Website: macys
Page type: store-pickup
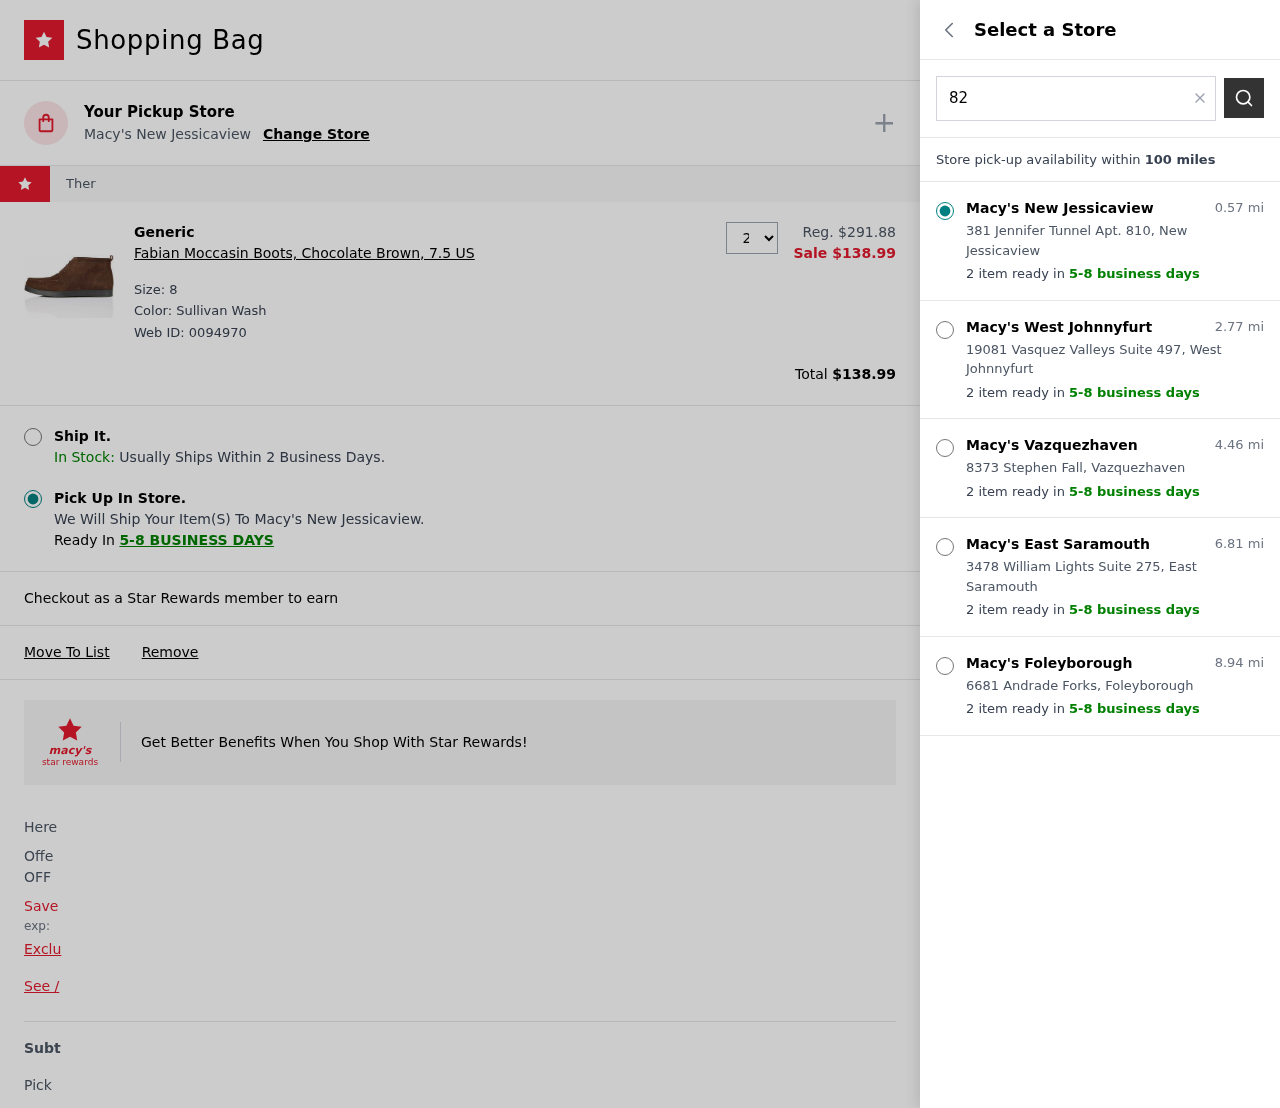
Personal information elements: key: PII_LOCATION1_CITY
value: New Jessicaview
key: PII_LOCATION1_STREET
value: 381 Jennifer Tunnel Apt. 810
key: PII_LOCATION2_CITY
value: West Johnnyfurt
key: PII_LOCATION2_STREET
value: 19081 Vasquez Valleys Suite 497
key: PII_LOCATION3_CITY
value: Vazquezhaven
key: PII_LOCATION3_STREET
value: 8373 Stephen Fall
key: PII_LOCATION4_CITY
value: East Saramouth
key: PII_LOCATION4_STREET
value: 3478 William Lights Suite 275
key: PII_LOCATION5_CITY
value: Foleyborough
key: PII_LOCATION5_STREET
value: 6681 Andrade Forks
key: PII_POSTCODE
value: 82814
Product elements: key: PRODUCT1_BRAND
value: Generic
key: PRODUCT1_NAME
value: Fabian Moccasin Boots, Chocolate Brown, 7.5 US
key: PRODUCT1_PRICE
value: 138.99
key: PRODUCT1_QUANTITY
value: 2
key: PRODUCT1_ORIGINAL_PRICE
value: $291.88
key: PRODUCT1_WEB_ID
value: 0094970
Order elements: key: ORDER_TOTAL
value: $138.99
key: ORDER_DELIVERY_DATE
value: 5-8 business days
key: ORDER_DELIVERY_DATE
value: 5-8 BUSINESS DAYS
Search elements: key: SEARCH_LOCATION
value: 82814